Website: walmart
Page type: billing-address
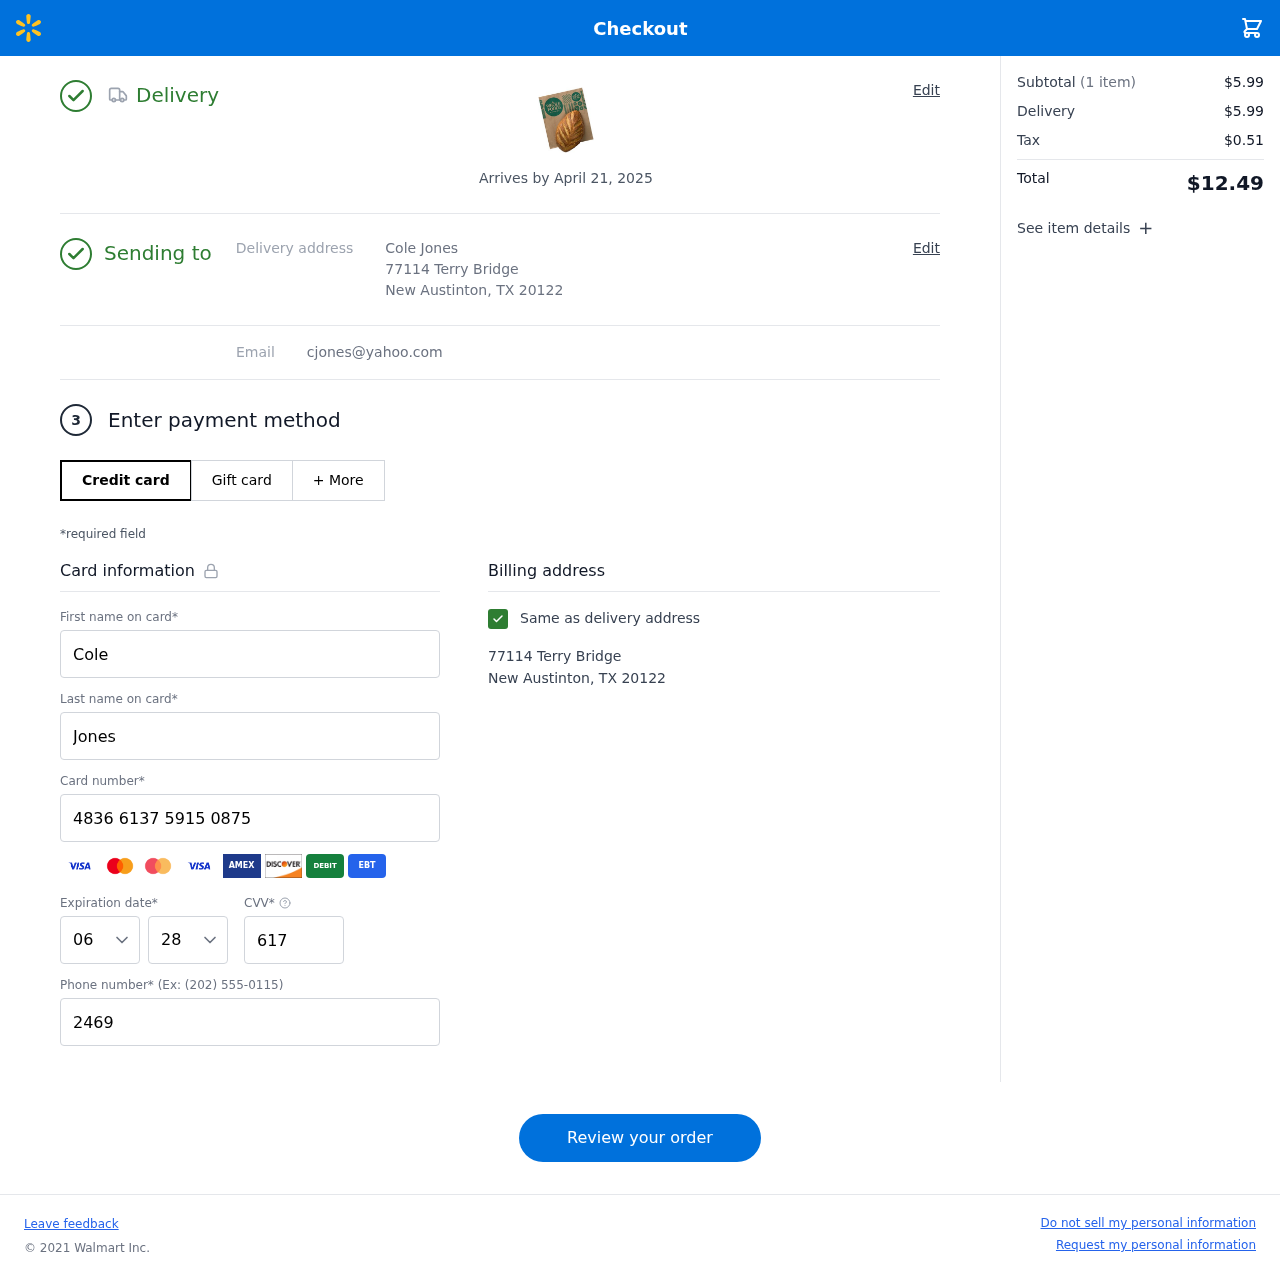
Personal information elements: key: PII_CARD_CVV
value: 617
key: PII_CARD_EXPIRY_MONTH
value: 06
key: PII_CARD_EXPIRY_YEAR
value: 28
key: PII_CARD_NUMBER
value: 4836 6137 5915 0875
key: PII_EMAIL
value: cjones@yahoo.com
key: PII_FIRSTNAME
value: Cole
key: PII_FULLNAME
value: Cole Jones
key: PII_LASTNAME
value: Jones
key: PII_PHONE
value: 2469746669
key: PII_STREET
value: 77114 Terry Bridge
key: PII_CITY_STATE_ZIP
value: New Austinton, TX 20122
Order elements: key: ORDER_DELIVERY_DATE
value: Arrives by April 21, 2025
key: ORDER_NUM_ITEMS
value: (1 item)
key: ORDER_SUBTOTAL
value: $5.99
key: ORDER_SHIPPING_COST
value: $5.99
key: ORDER_TAX
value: $0.51
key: ORDER_TOTAL
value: $12.49